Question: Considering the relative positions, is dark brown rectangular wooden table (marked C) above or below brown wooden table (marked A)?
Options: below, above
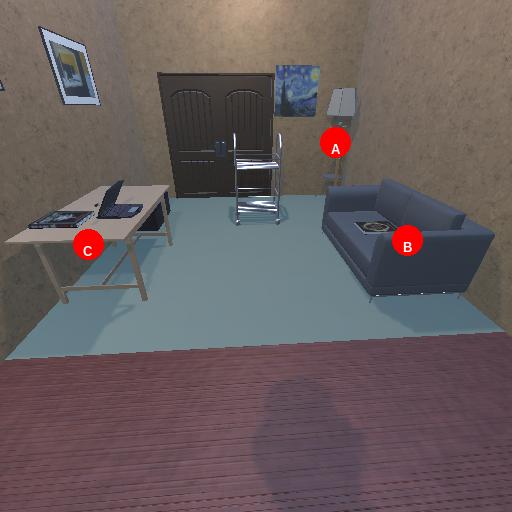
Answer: below